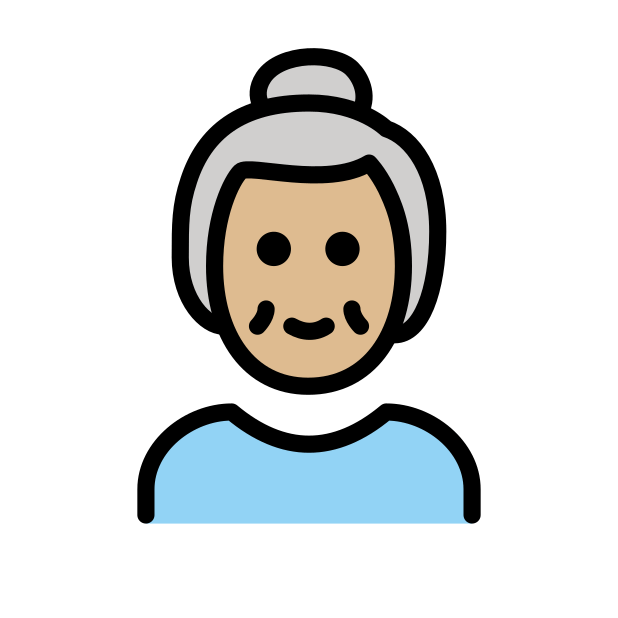
old woman: medium-light skin tone